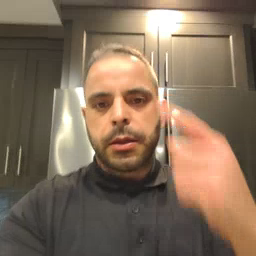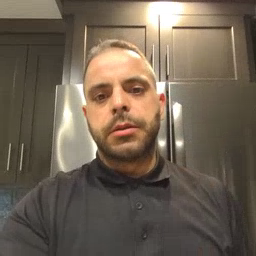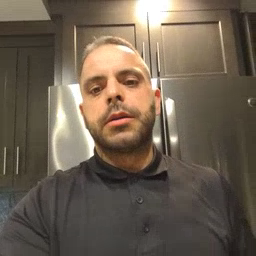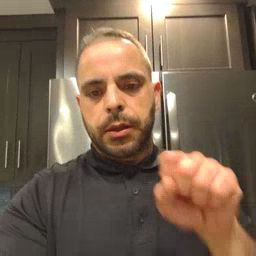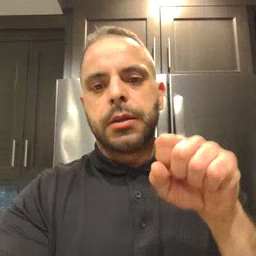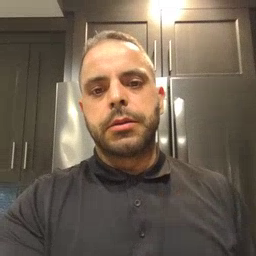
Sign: yes